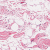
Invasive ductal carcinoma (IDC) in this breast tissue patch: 0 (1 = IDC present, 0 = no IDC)